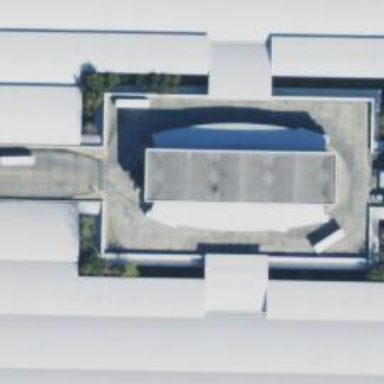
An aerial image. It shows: Car rental facility.